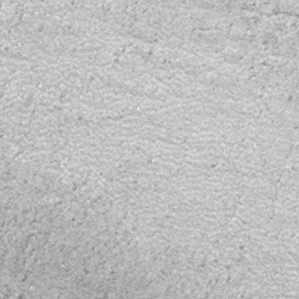
Label: frost